Interaction volume radius: 5 \u00c5
Interaction volume height: 15 \u00c5
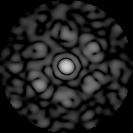
Disorder parameter: 0.6718